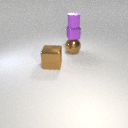
large brown metal sphere behind large brown metal cube